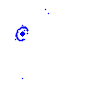
Particle: kaon